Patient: sex F, age 29
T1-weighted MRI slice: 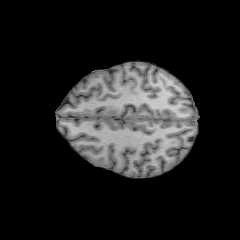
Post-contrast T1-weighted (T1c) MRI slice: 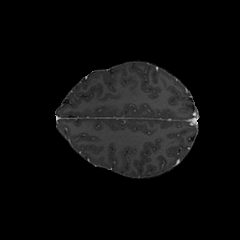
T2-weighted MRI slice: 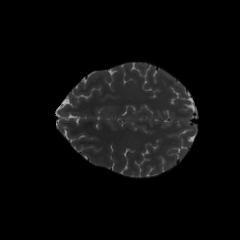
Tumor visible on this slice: no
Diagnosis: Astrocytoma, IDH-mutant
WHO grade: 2